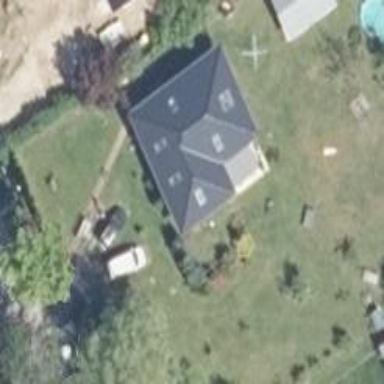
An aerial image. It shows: Simple house.